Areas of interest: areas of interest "New Power Factory"
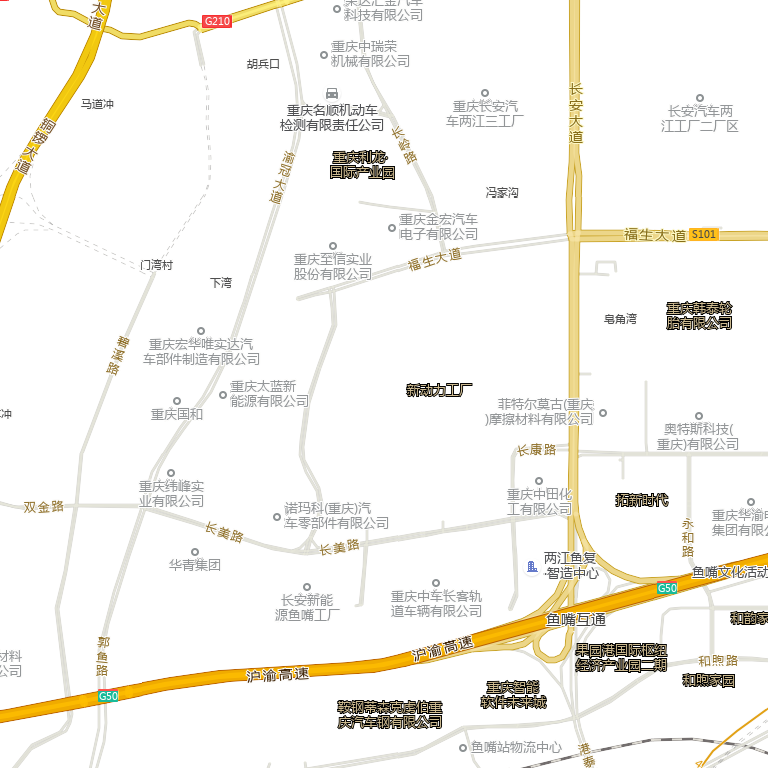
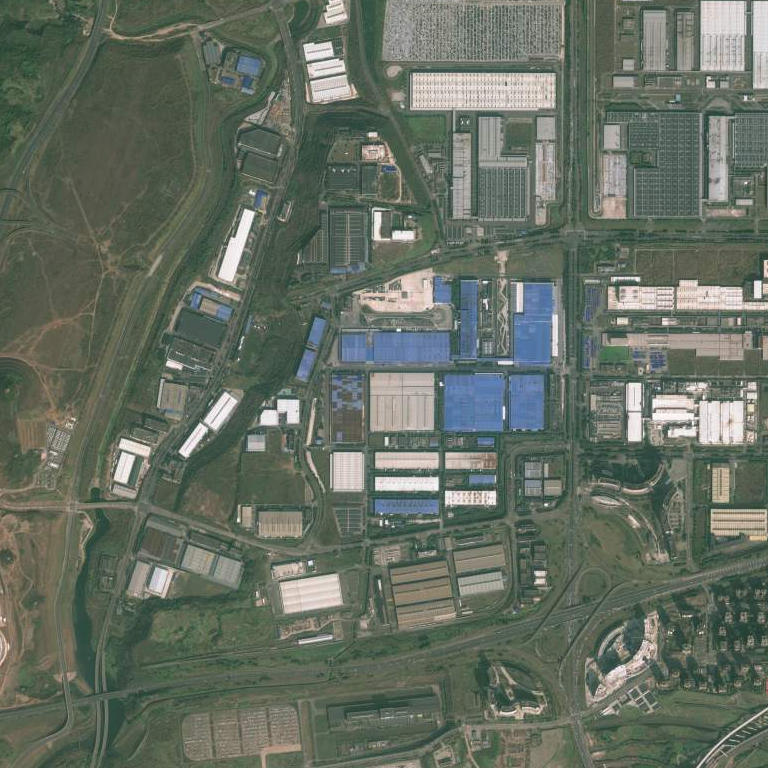